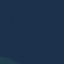
Land use / land cover: SeaLake